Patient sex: M
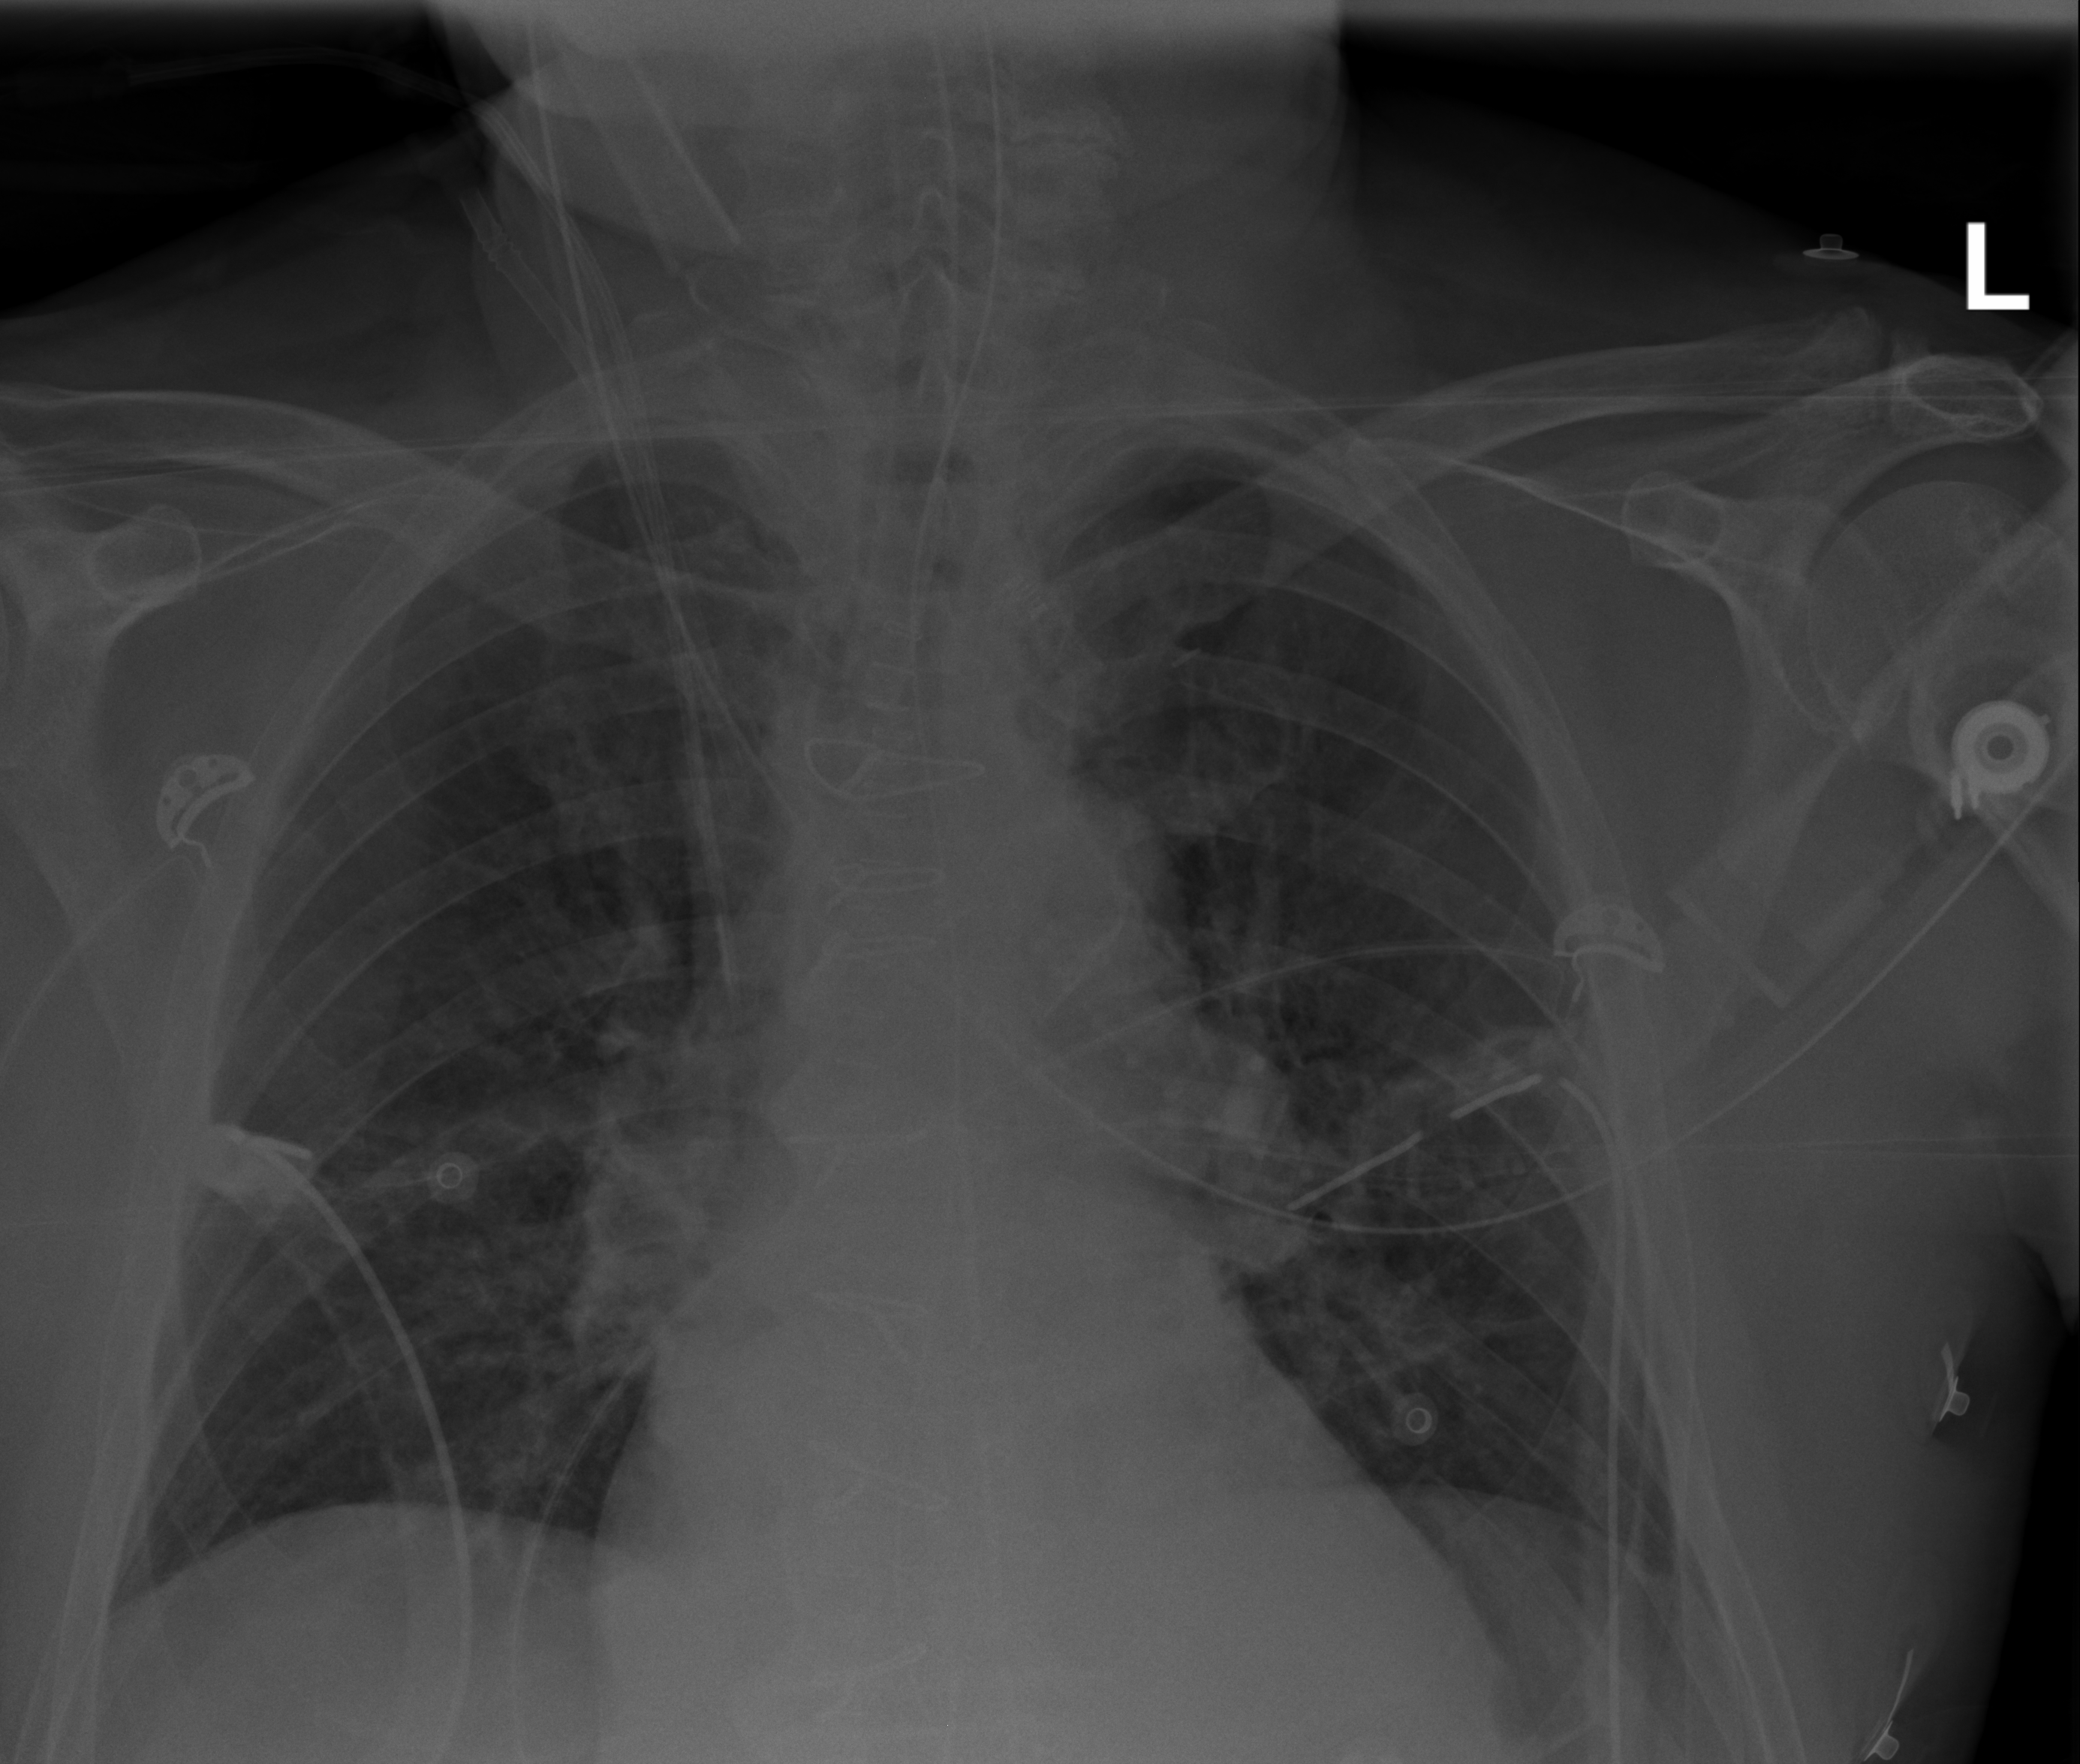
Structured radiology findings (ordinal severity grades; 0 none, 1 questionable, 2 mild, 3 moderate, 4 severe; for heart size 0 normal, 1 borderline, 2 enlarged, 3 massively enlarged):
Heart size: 0
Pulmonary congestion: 0
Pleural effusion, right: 0
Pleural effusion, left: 0
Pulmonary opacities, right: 0
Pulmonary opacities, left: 0
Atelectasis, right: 0
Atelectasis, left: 0